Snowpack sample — Buffalo Mountain, Silverthorne, Colorado, USA (2/22/26, 2:02 PM MST)
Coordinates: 39.622, -106.113
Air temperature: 33 °F
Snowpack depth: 63 cm
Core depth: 10 cm
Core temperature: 32 °F
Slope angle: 11°, slope face: 116°
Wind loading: low
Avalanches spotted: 0
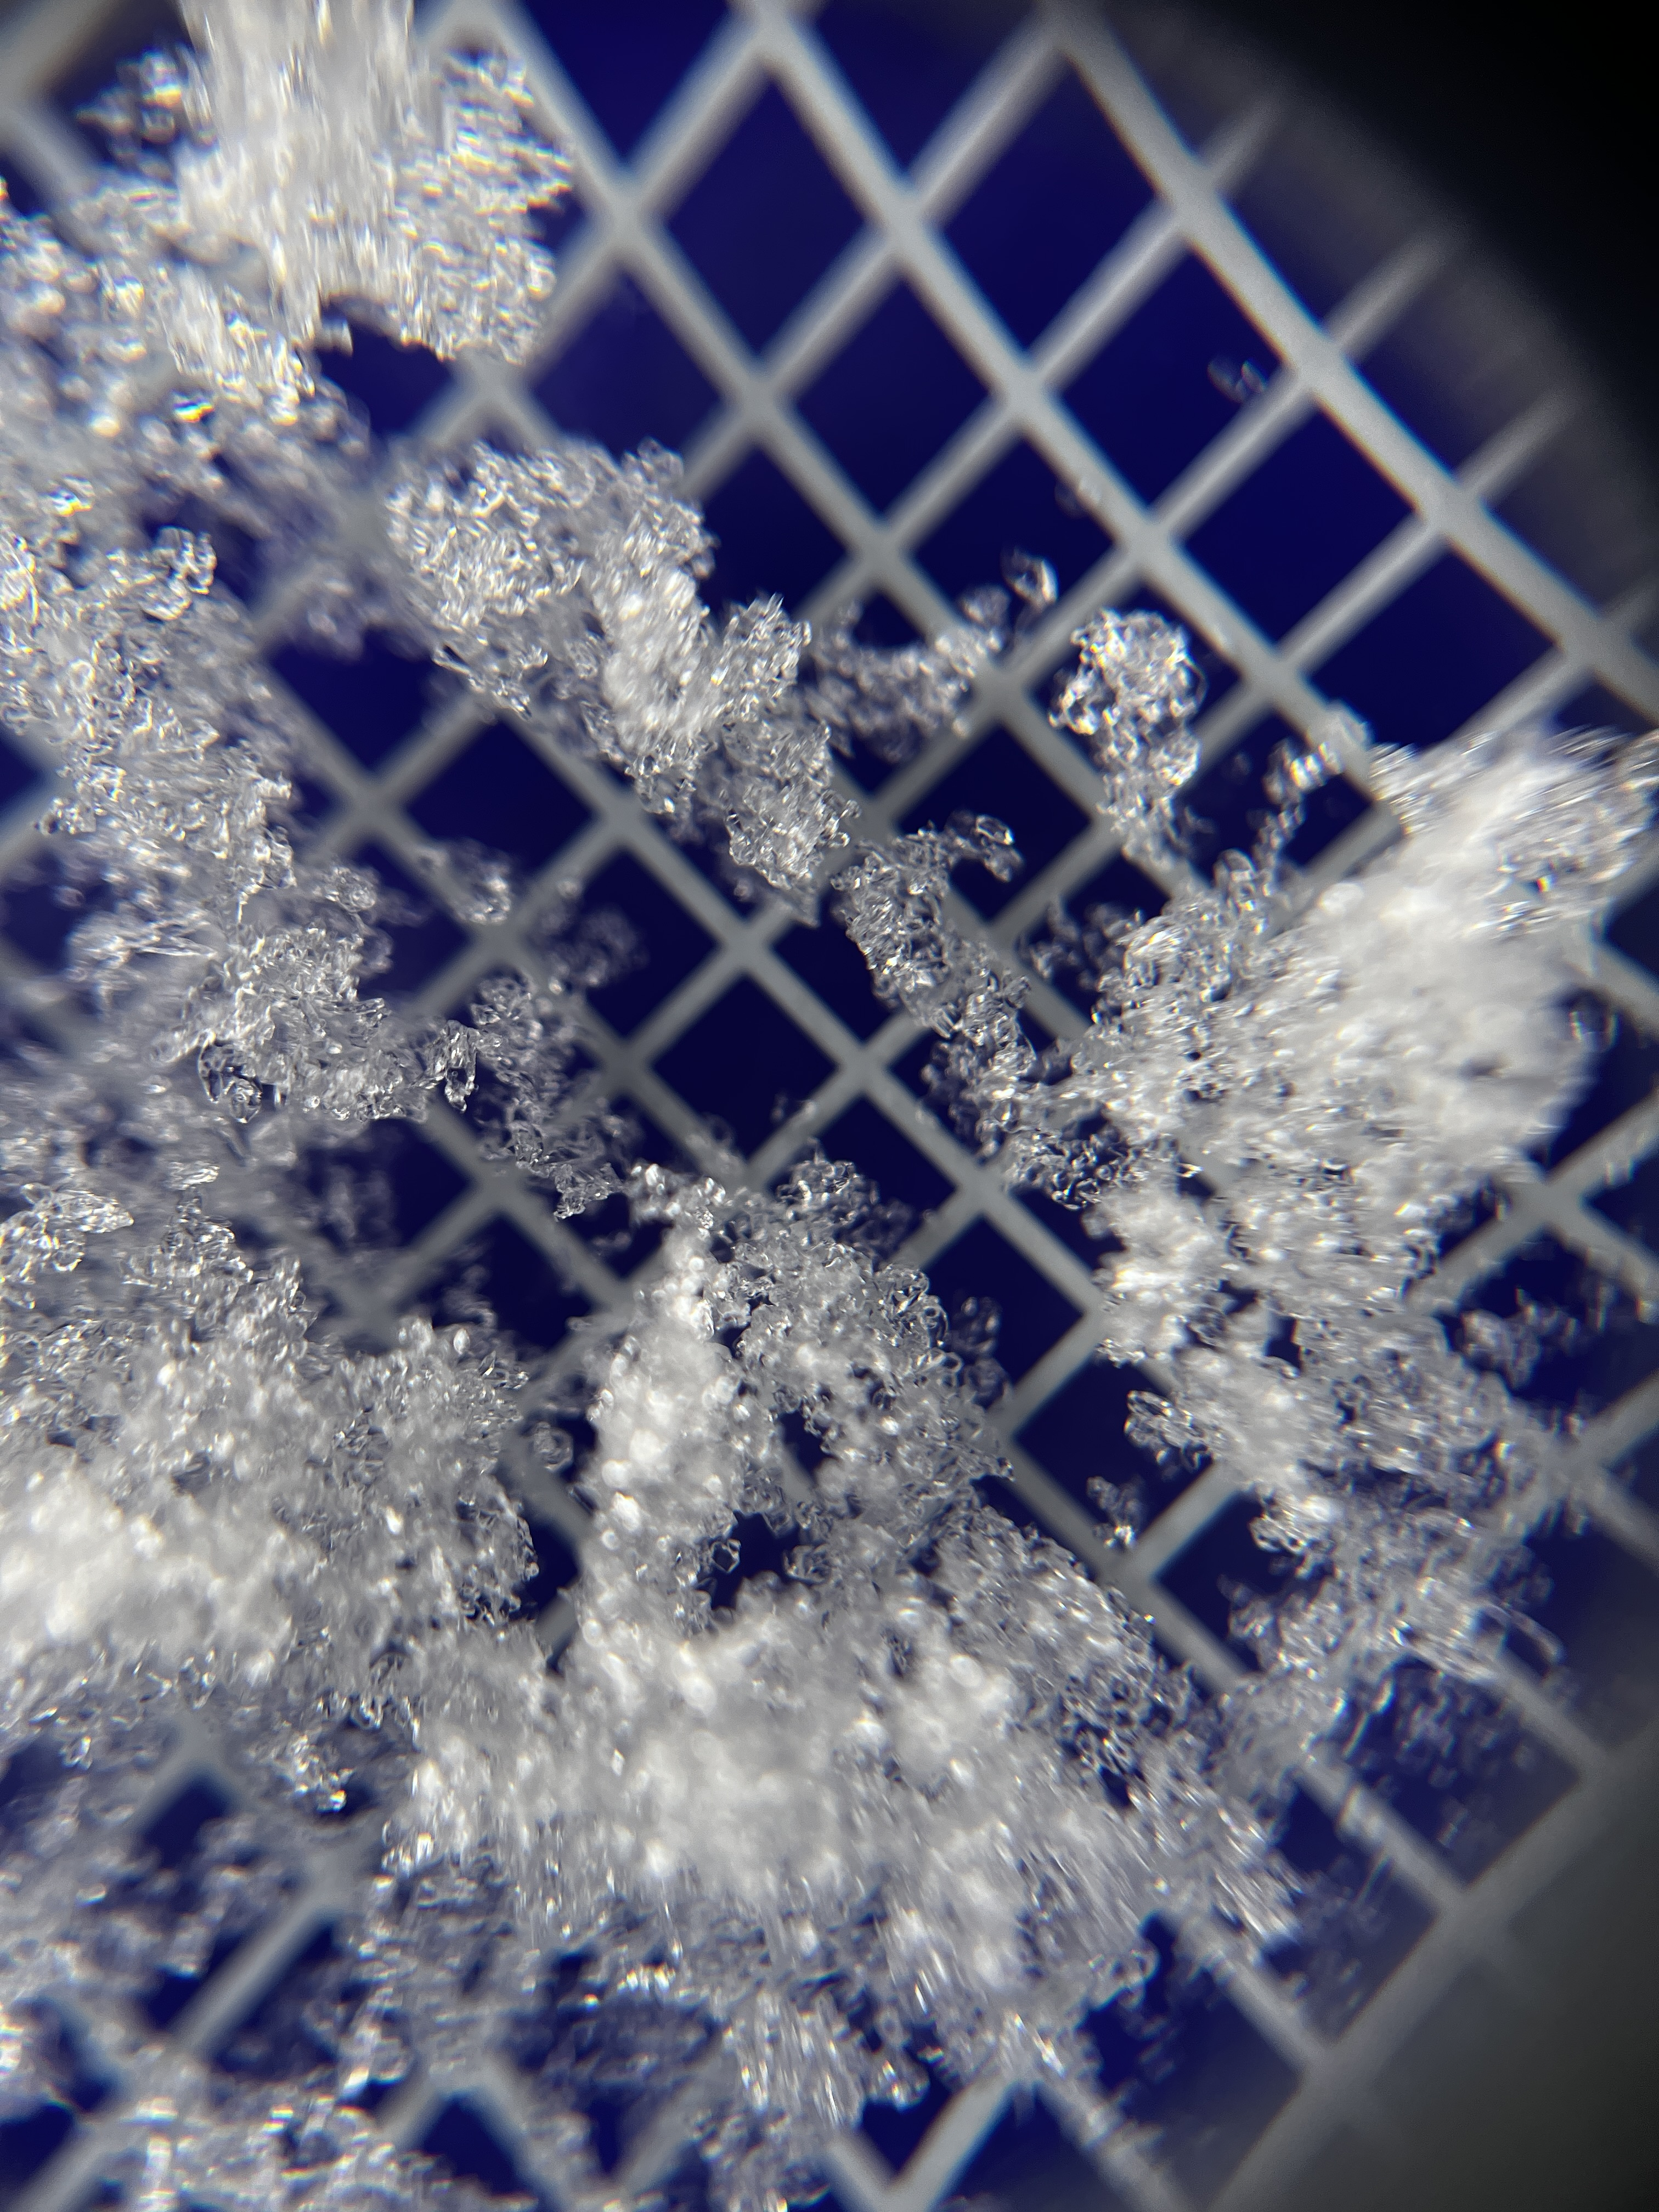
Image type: magnified_profile
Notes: In a firebreak similar to site 1, minimal wind loading with no spotted avalanches (not many faces in view though)